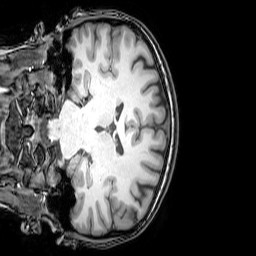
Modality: T1w
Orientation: coronal
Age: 22
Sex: female
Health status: healthy
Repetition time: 0.081 s
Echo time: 0.037 s